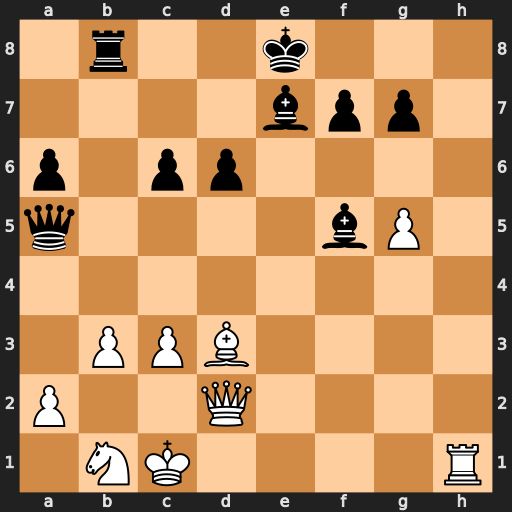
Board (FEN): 1r2k3/4bpp1/p1pp4/q4bP1/8/1PPB4/P2Q4/1NK4R
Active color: w
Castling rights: -
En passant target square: -
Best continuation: Rh8+ Kd7 Rxb8